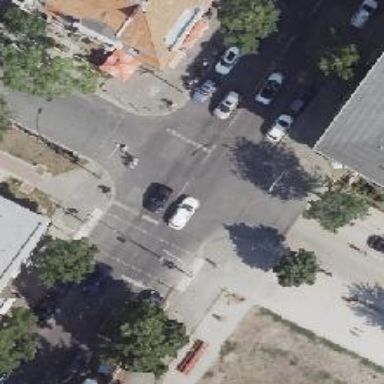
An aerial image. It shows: Asphalt footway with marked crossing equipped with traffic signals.